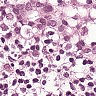
Metastatic tissue present: yes